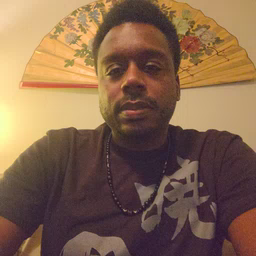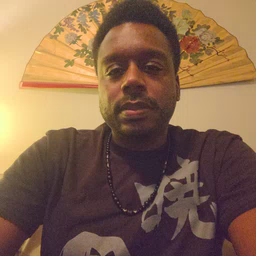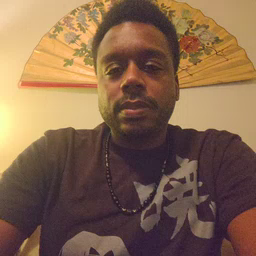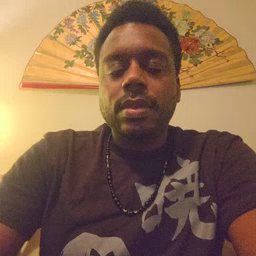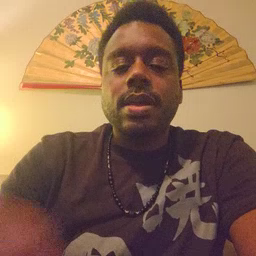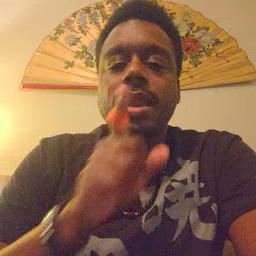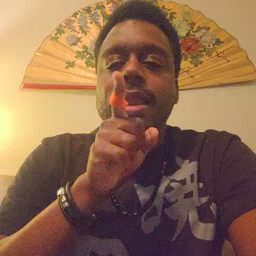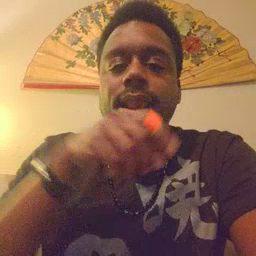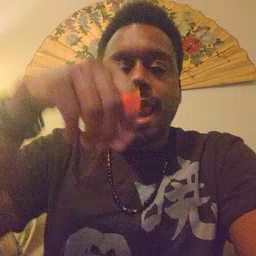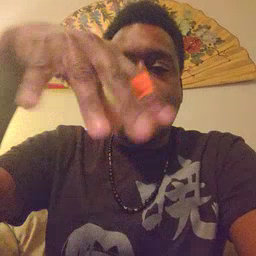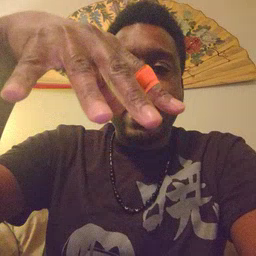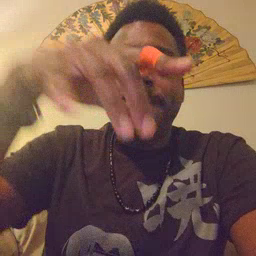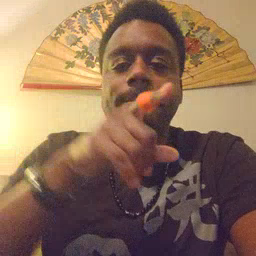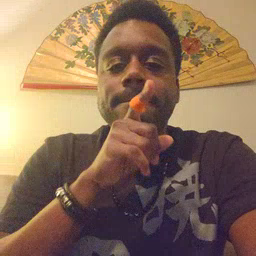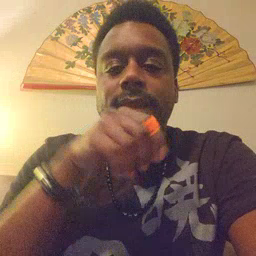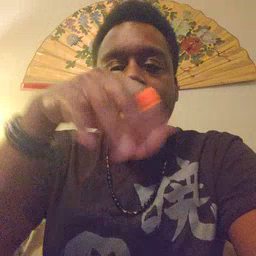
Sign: lamp